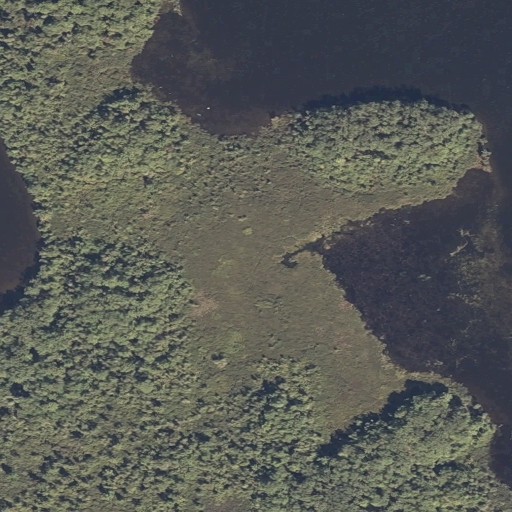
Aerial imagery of island in Maine named Moose Island containing woody wetlands, open water, herbaceous wetlands, and evergreen forest